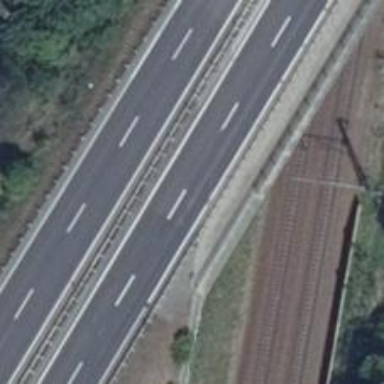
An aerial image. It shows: Trunk highway.